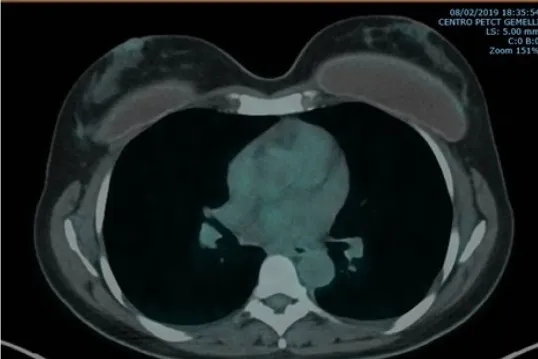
FDG-PET/CT. Breast. Uptake was observed after five months of AI, LH-RHa and CDK4/6 inhibitor.
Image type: radiology (ct)